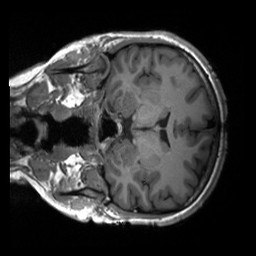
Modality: T1w
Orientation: coronal
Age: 22
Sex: female
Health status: healthy
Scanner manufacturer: siemens
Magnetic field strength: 3 T
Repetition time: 2.3 s
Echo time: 0.00232 s